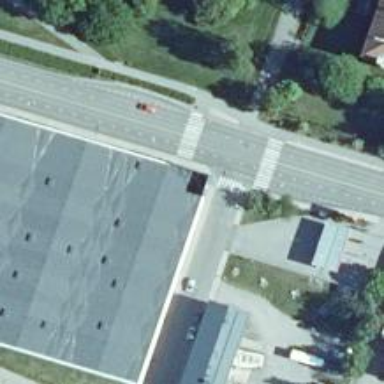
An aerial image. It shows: Marked crossing on asphalt footway.